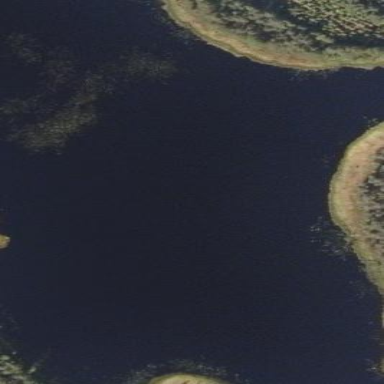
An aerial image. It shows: Serene view of water in the natural setting.